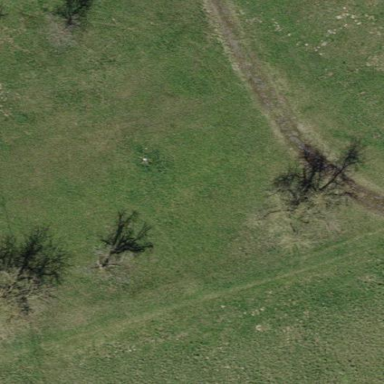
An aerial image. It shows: Orchard.